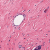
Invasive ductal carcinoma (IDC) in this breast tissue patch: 0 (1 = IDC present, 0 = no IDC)